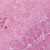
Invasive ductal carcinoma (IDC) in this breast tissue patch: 0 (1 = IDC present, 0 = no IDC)